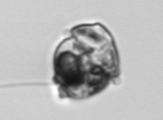
Label: Proterythropsis